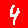
Digit: 4